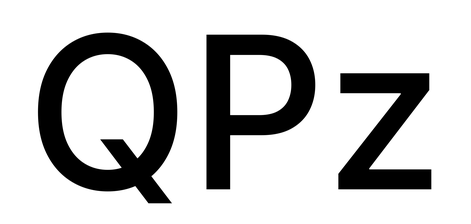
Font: Inter_Medium